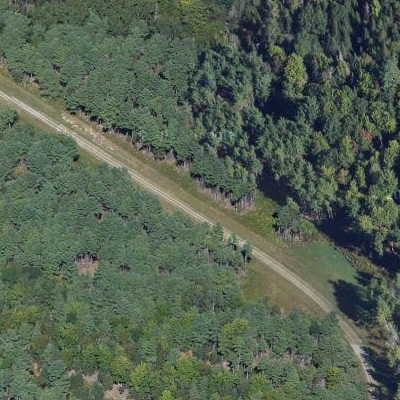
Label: eForest